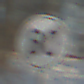
Verkehrszeichen: EndeGeschwindigkeit80
Umgebung: Outdoor, Suburban
Tageszeit: MorningAfternoon
Wetter: PartlyCloudy
Licht: Natural
Jahreszeit: NotSpecified
Kontrast: HighContrast